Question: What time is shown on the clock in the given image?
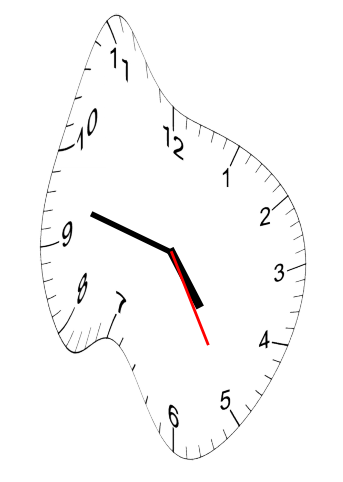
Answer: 04:47:25